Question: My web site is outputting the JSON data if i don't let the page fully load.
What would be the best way to fix this issue. I'm retrieving the data from a JQuery ajax request

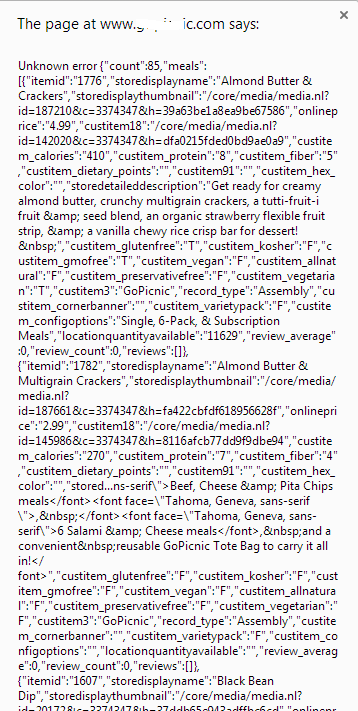
Answer: Do not remove alert!! just remove the appended data from it!!
'''
.fail(function(data) { $("#LoadingImage").hide(); alert('Unknown error occured! Please try again'); });
'''
User should not see response data in alerts. Alerts are supposed to be user friendly.